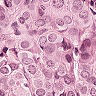
Metastatic tissue present: yes